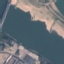
Land use / land cover: River